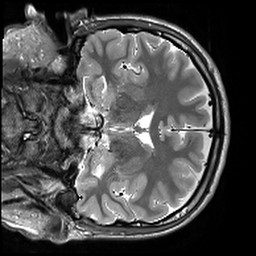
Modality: T2w
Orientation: coronal
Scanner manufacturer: siemens
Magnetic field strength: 3 T
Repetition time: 10.64 s
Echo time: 0.05 s